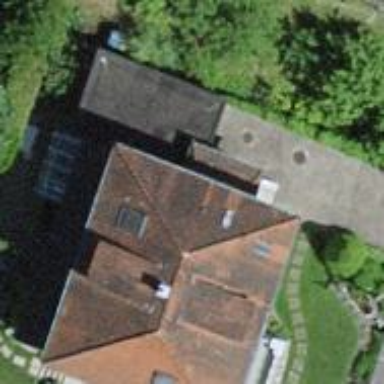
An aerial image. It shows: School building.